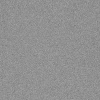
Atmospheric dust classification: dusty